Interaction volume radius: 5 \u00c5
Interaction volume height: 15 \u00c5
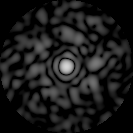
Disorder parameter: 0.8115